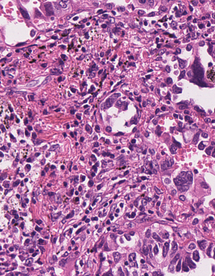
Tumor epithelial tissue: yes
Tumor-associated stroma tissue: yes
Normal tissue: no